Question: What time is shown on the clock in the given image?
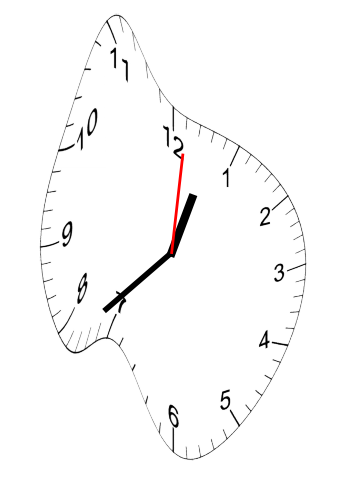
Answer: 12:38:01